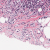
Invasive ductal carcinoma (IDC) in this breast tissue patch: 1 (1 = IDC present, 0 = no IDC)